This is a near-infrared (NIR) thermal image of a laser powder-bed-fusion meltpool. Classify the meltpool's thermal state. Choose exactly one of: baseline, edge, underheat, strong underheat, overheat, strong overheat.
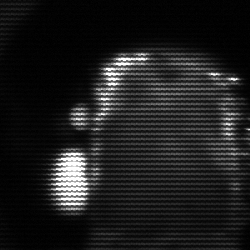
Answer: baseline